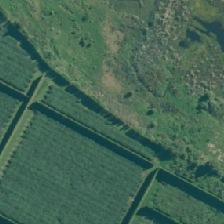
Land cover: low_producing_grassland